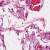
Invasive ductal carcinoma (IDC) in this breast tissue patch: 0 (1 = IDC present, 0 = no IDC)